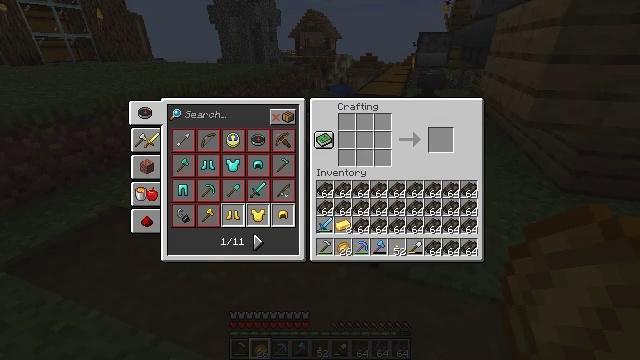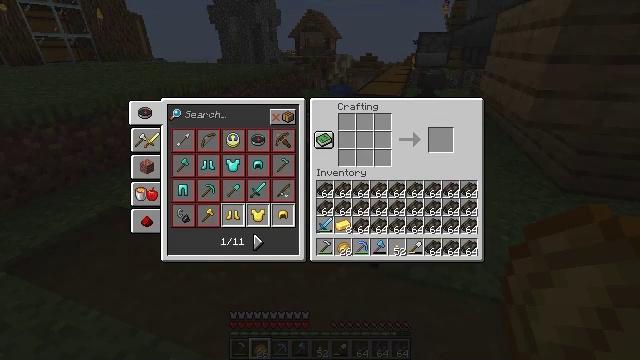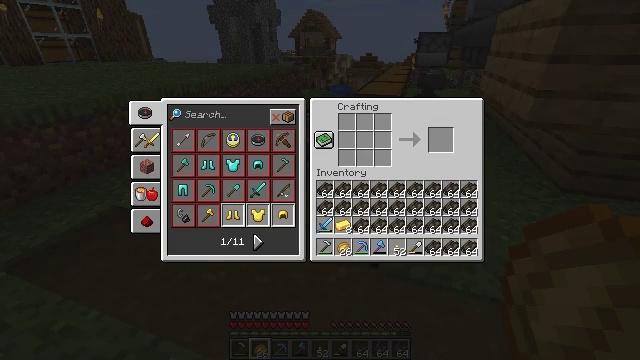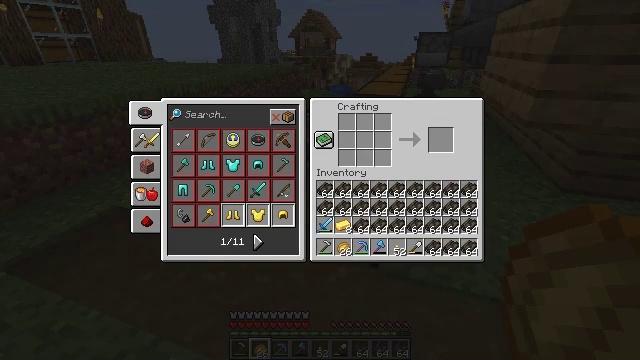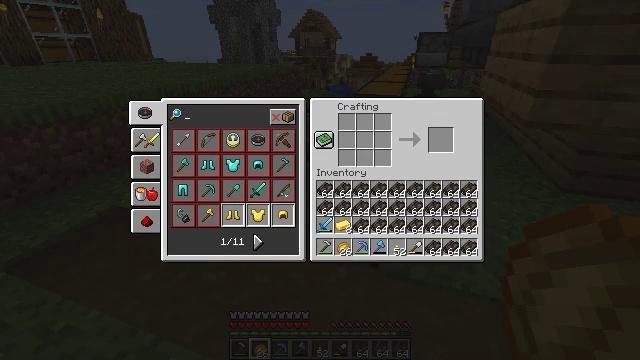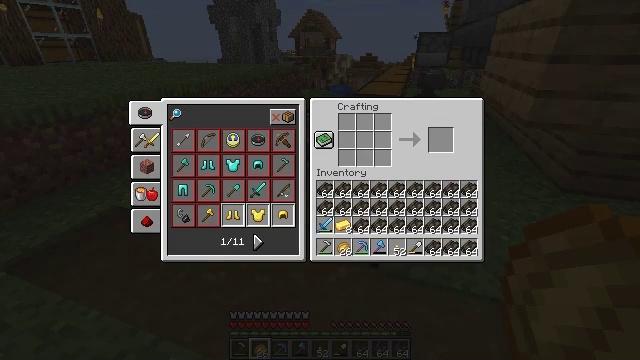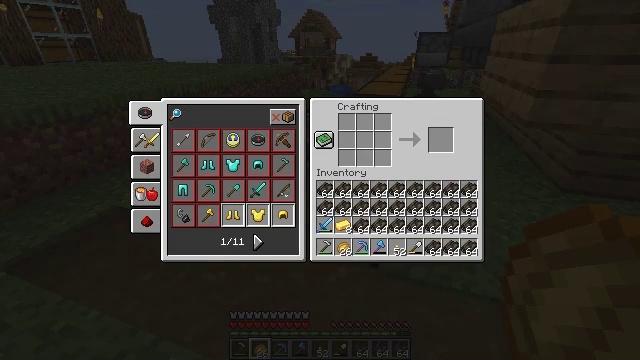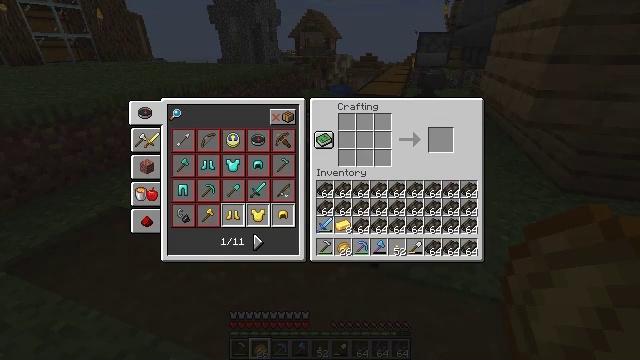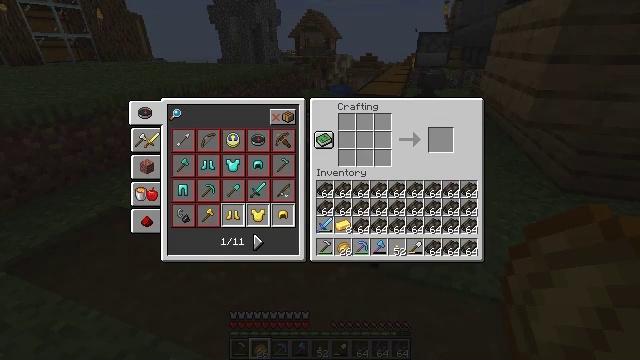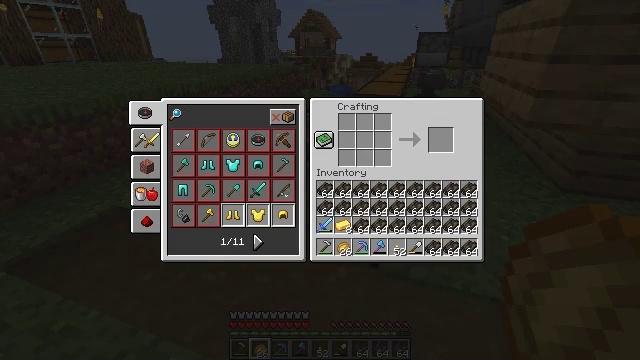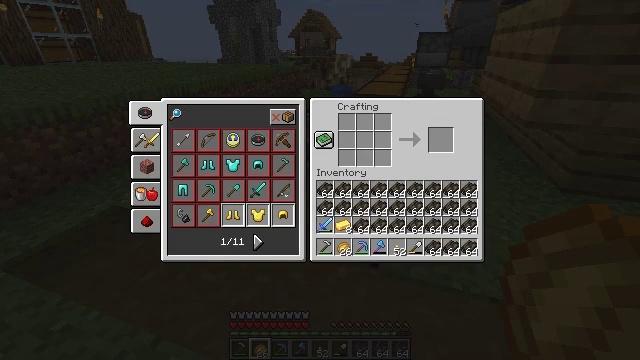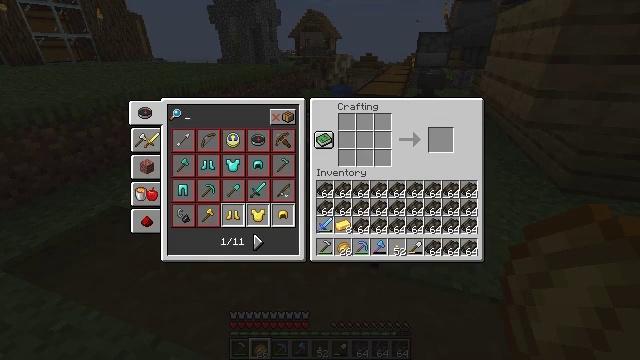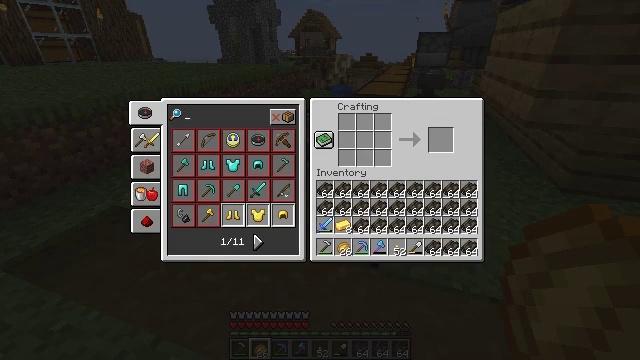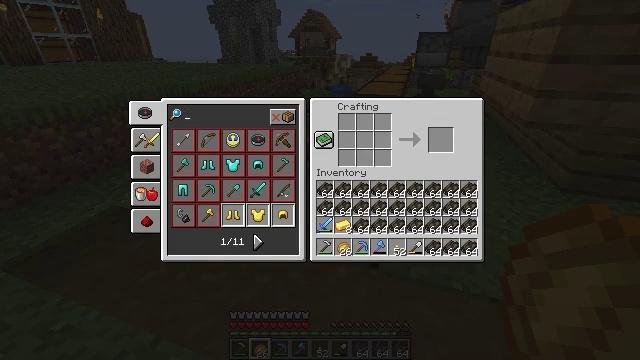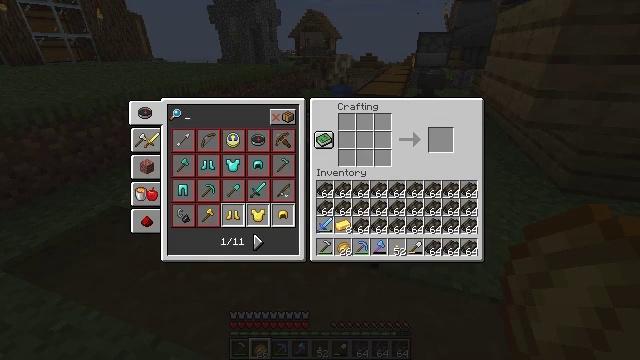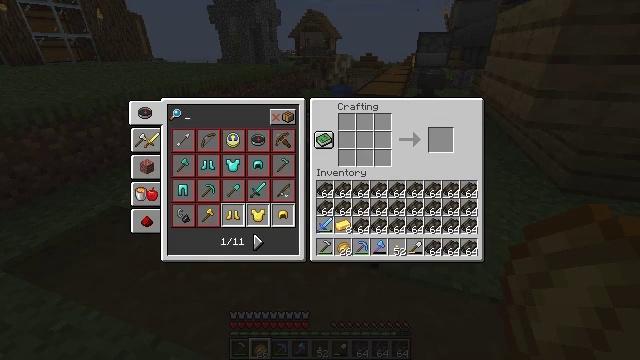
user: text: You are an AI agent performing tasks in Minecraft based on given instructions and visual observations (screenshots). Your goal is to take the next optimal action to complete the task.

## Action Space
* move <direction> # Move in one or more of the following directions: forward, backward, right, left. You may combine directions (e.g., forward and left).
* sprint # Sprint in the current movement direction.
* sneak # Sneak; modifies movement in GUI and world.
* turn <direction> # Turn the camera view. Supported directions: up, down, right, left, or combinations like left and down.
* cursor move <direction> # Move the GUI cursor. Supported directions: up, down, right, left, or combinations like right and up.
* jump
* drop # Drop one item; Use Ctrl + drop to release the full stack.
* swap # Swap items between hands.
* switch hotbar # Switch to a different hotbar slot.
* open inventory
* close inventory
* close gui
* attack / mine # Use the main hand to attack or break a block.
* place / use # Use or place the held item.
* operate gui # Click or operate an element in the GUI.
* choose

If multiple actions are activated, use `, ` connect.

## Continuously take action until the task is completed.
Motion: motion action
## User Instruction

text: Take dried kelp to craft a dried kelp block.
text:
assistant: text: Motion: no_op
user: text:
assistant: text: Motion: no_op
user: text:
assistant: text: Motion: no_op
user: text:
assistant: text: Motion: operate gui
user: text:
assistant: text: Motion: operate gui
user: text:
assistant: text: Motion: operate gui
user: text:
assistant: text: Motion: no_op
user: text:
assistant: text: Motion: no_op
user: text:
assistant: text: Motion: no_op
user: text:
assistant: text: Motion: no_op
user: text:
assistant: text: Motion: no_op
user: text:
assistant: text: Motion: no_op
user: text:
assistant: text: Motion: no_op
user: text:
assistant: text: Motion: no_op
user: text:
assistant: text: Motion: no_op
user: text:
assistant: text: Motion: no_op
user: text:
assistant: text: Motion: no_op
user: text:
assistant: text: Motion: no_op
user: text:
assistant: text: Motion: no_op
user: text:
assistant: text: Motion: no_op
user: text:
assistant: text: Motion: no_op
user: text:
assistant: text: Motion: no_op
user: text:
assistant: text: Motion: no_op
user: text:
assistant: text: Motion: no_op
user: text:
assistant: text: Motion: no_op
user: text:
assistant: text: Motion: no_op
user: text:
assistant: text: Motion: no_op
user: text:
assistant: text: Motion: no_op
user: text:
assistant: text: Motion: no_op
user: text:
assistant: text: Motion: no_op